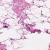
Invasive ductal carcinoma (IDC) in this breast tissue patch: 0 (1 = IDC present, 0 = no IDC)